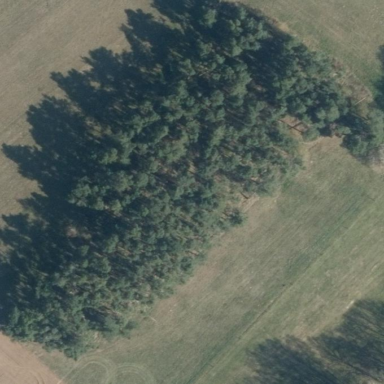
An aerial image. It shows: Forest area.